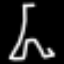
Label: The Eiffel Tower